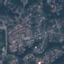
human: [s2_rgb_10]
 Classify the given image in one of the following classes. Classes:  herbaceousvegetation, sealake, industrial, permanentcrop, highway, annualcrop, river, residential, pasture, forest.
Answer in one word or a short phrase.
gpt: Residential